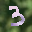
Label: 3